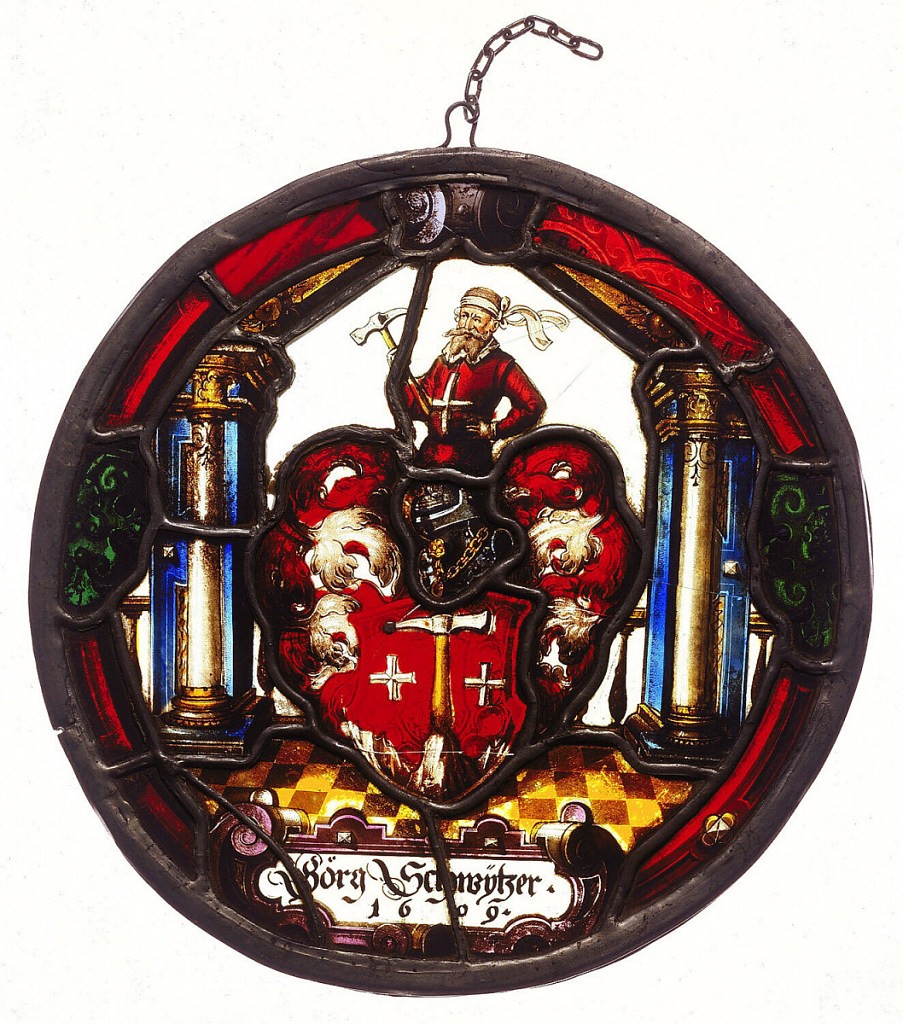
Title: Heraldic Panel
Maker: Görg Schwÿtzer
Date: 1609
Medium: Stained glass, silver stain, enamel, metal
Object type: panel
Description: Circular stained glass panel depicting a man dressed in red with a white cross emblazoned on chest, holding a pickaxe, above a circular formation filled with red and white plumes, two Greek crosses on a background of red, and an ax. This is flanked by two white and gold columns that stand before blue doors on a checkered floor.